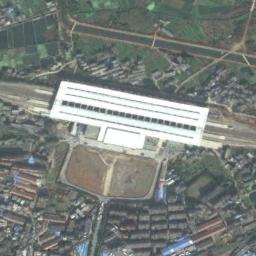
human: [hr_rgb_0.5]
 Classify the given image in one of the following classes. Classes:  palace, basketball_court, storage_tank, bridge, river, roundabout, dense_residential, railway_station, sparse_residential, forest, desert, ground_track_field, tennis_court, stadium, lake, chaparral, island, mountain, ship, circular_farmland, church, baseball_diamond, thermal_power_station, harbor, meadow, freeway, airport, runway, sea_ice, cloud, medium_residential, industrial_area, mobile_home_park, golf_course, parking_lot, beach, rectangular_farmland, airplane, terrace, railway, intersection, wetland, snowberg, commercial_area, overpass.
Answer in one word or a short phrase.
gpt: railway_station